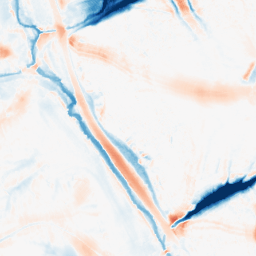
Category: morphological
Decomposition family: morphological
Decomposition parameters: operation: average
size: 20
Upsampling method: linear_exact
Upsampling parameters: scale: 4
Upsampling scale: 4